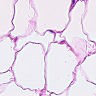
Metastatic tissue present: no